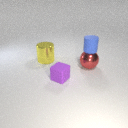
small blue rubber cylinder above large red metal sphere